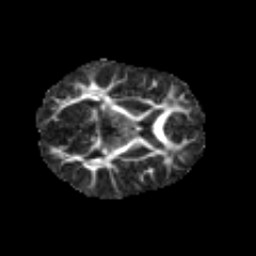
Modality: FA
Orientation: axial
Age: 6
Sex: female
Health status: healthy